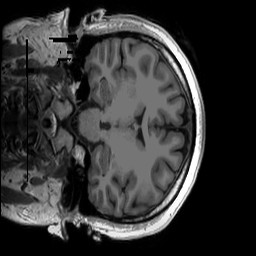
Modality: T1w
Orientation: coronal
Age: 28
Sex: female